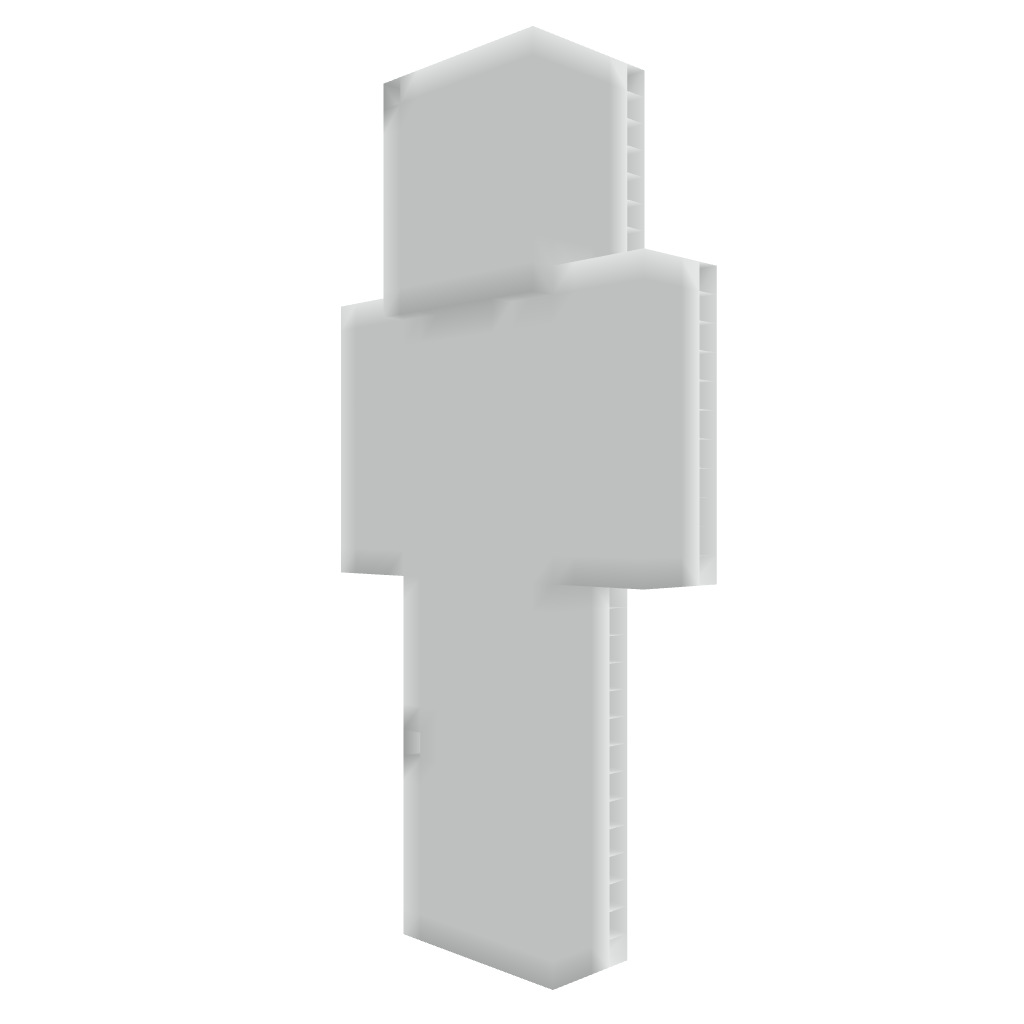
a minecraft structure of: Skin Dummy